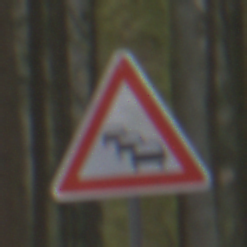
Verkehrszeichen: Stau
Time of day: Midday
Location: Outdoor (Nature)
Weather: Overcast
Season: NotSpecified
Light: Natural